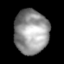
Tissue: lung
Cell type: Epithelial cells
Senescence score: 0.242
Nuclear area (px): 1482
Mean DAPI intensity: 149.406